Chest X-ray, PA view. Patient: 30 years old, sex F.
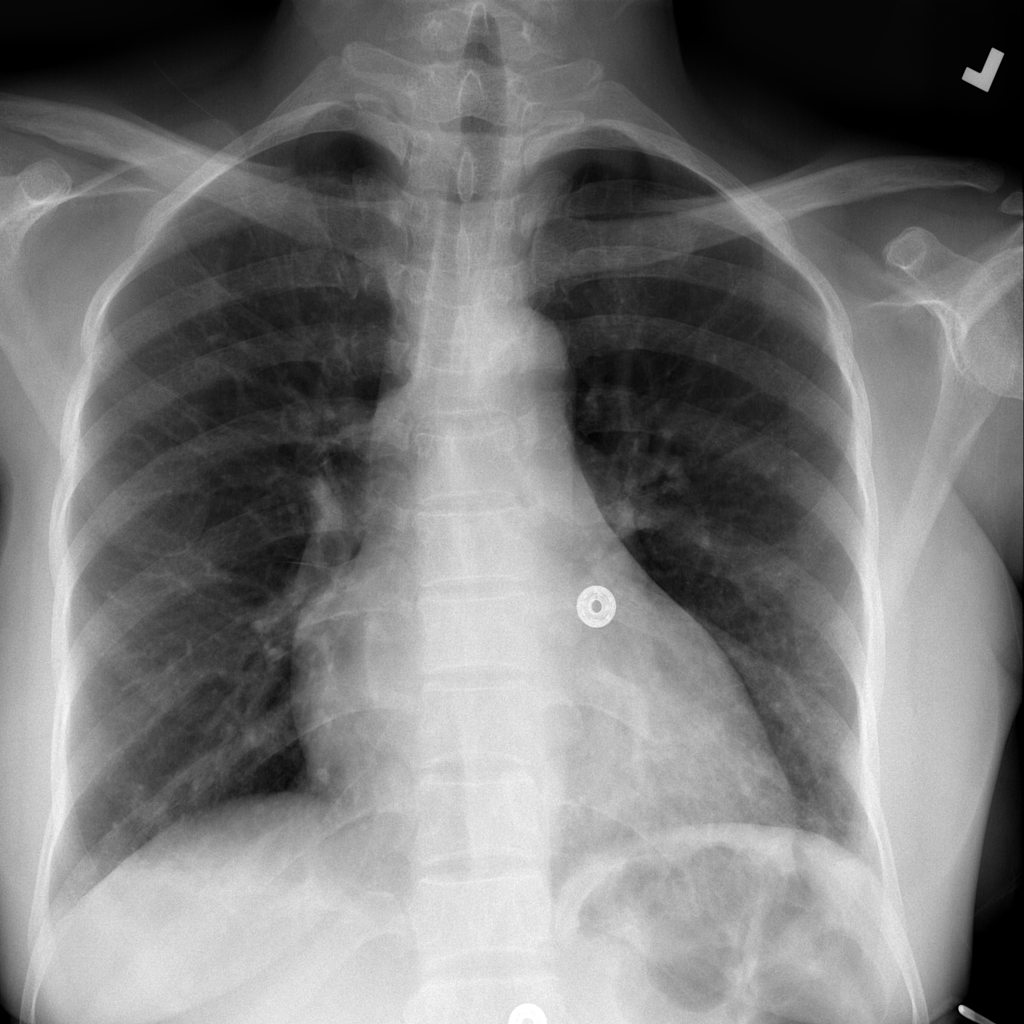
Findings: No Finding